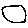
Label: circle